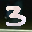
Label: 3